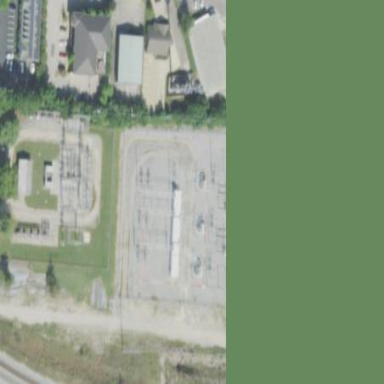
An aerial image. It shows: Power substation.